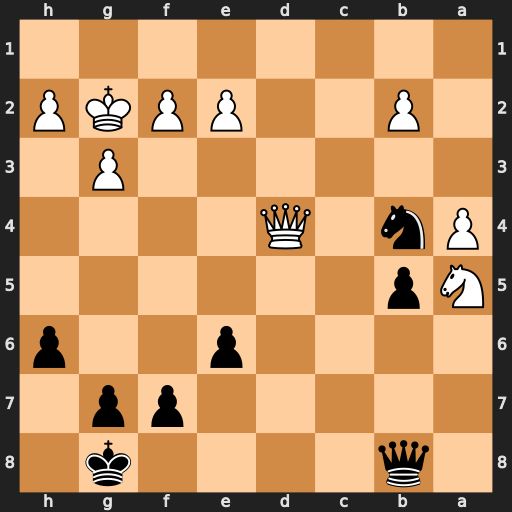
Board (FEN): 1q4k1/5pp1/4p2p/Np6/Pn1Q4/6P1/1P2PPKP/8
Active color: b
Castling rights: -
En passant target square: -
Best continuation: Qa8+ f3 Qxa5